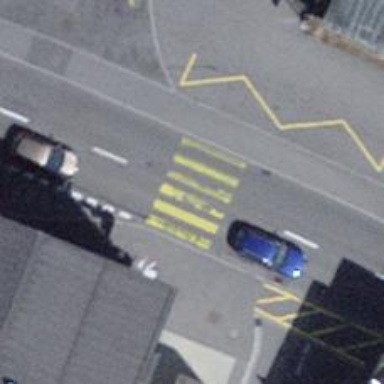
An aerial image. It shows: Uncontrolled zebra crossing with zebra markings.